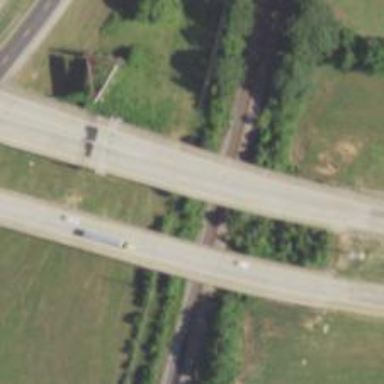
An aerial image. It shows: Motorway bridge.